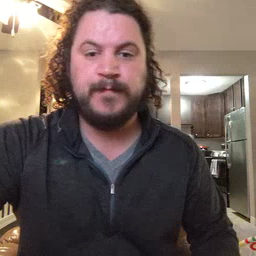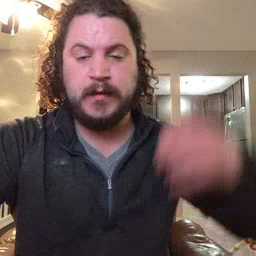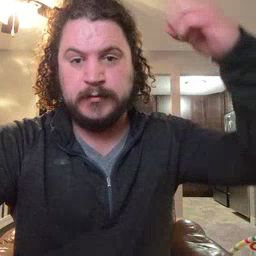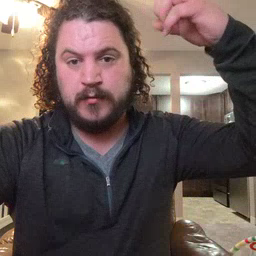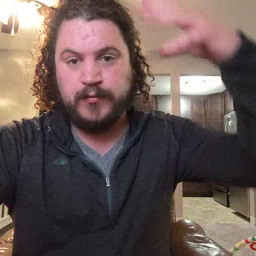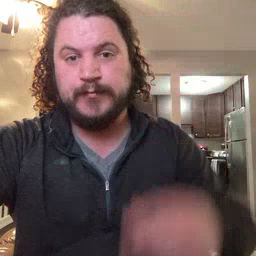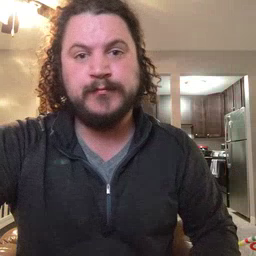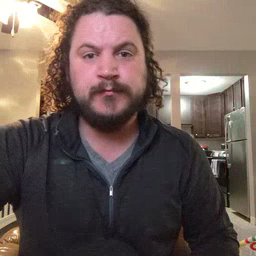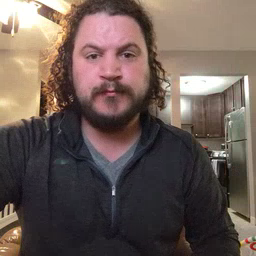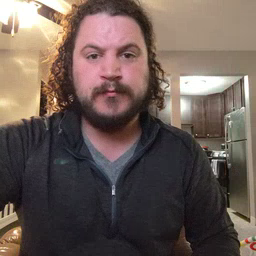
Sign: shower